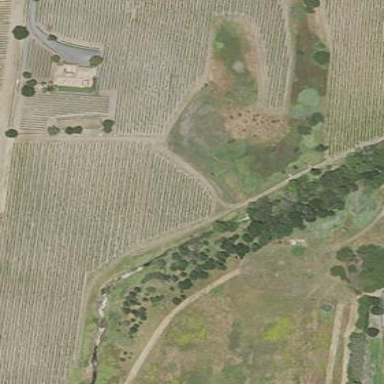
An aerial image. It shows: Vineyard with grape crops.